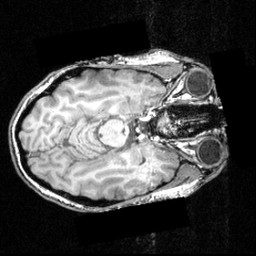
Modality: T1w
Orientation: axial
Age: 24
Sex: male
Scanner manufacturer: siemens
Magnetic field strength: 3.951 T
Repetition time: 2.5 s
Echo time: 0.00393 s